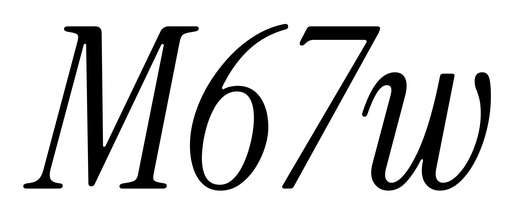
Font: InstrumentSerif-Italic